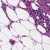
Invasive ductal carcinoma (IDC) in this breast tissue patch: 0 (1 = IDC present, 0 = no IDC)